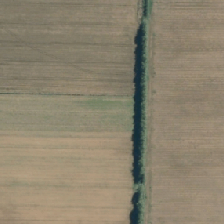
Land cover: shortrotation_cropland